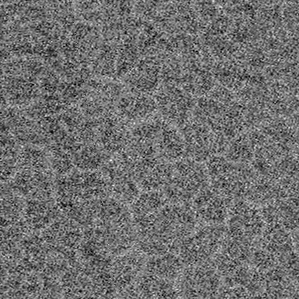
Label: frost